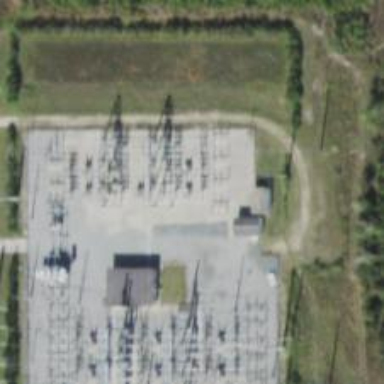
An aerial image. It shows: Switch used for power control.